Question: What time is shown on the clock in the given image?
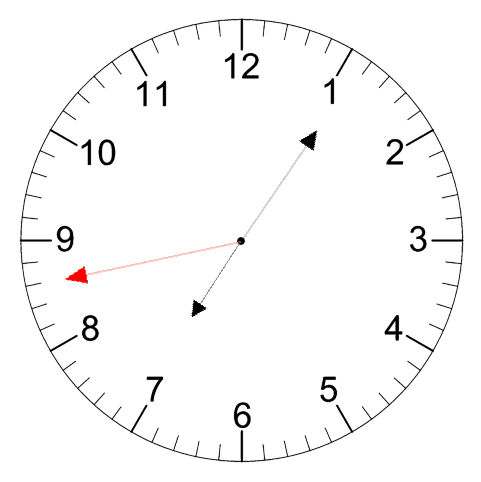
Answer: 07:05:43